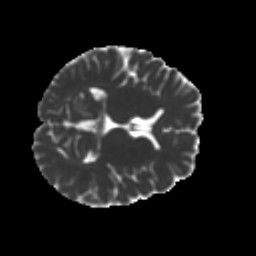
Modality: MD
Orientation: axial
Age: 31
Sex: male
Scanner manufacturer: ge
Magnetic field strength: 3 T
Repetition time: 7.8 s
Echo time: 0.0606 s